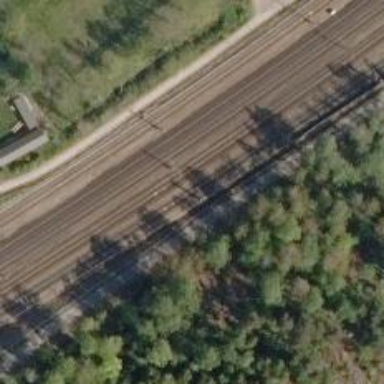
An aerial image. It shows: Railway with continuous electrified contact lines.